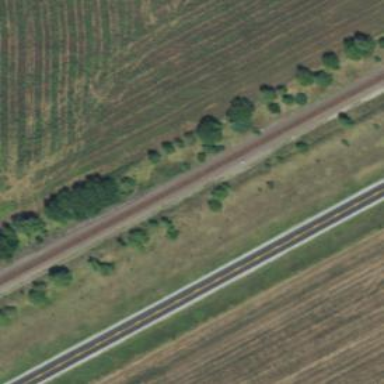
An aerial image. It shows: Abandoned railway spur.